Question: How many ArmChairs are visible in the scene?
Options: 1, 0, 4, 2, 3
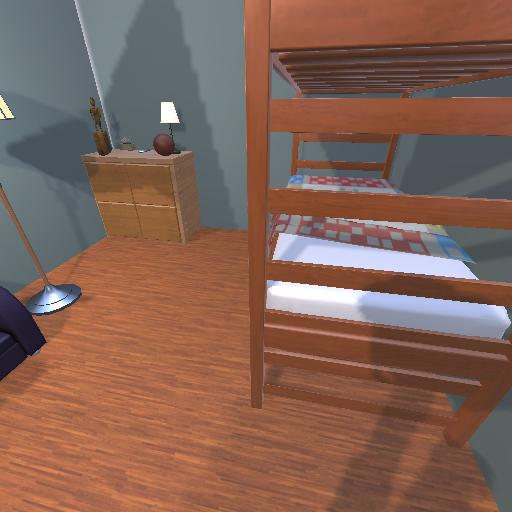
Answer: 1